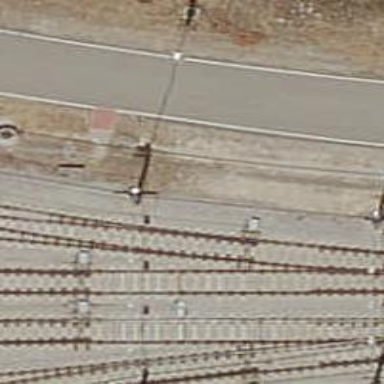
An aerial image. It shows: Railway switch.